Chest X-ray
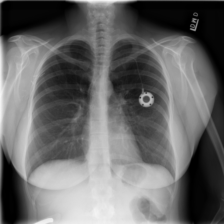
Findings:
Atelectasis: negative
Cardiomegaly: negative
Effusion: negative
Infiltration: negative
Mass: negative
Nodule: negative
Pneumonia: negative
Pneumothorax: negative
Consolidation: negative
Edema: negative
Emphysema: negative
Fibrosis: negative
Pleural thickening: negative
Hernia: negative